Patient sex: M
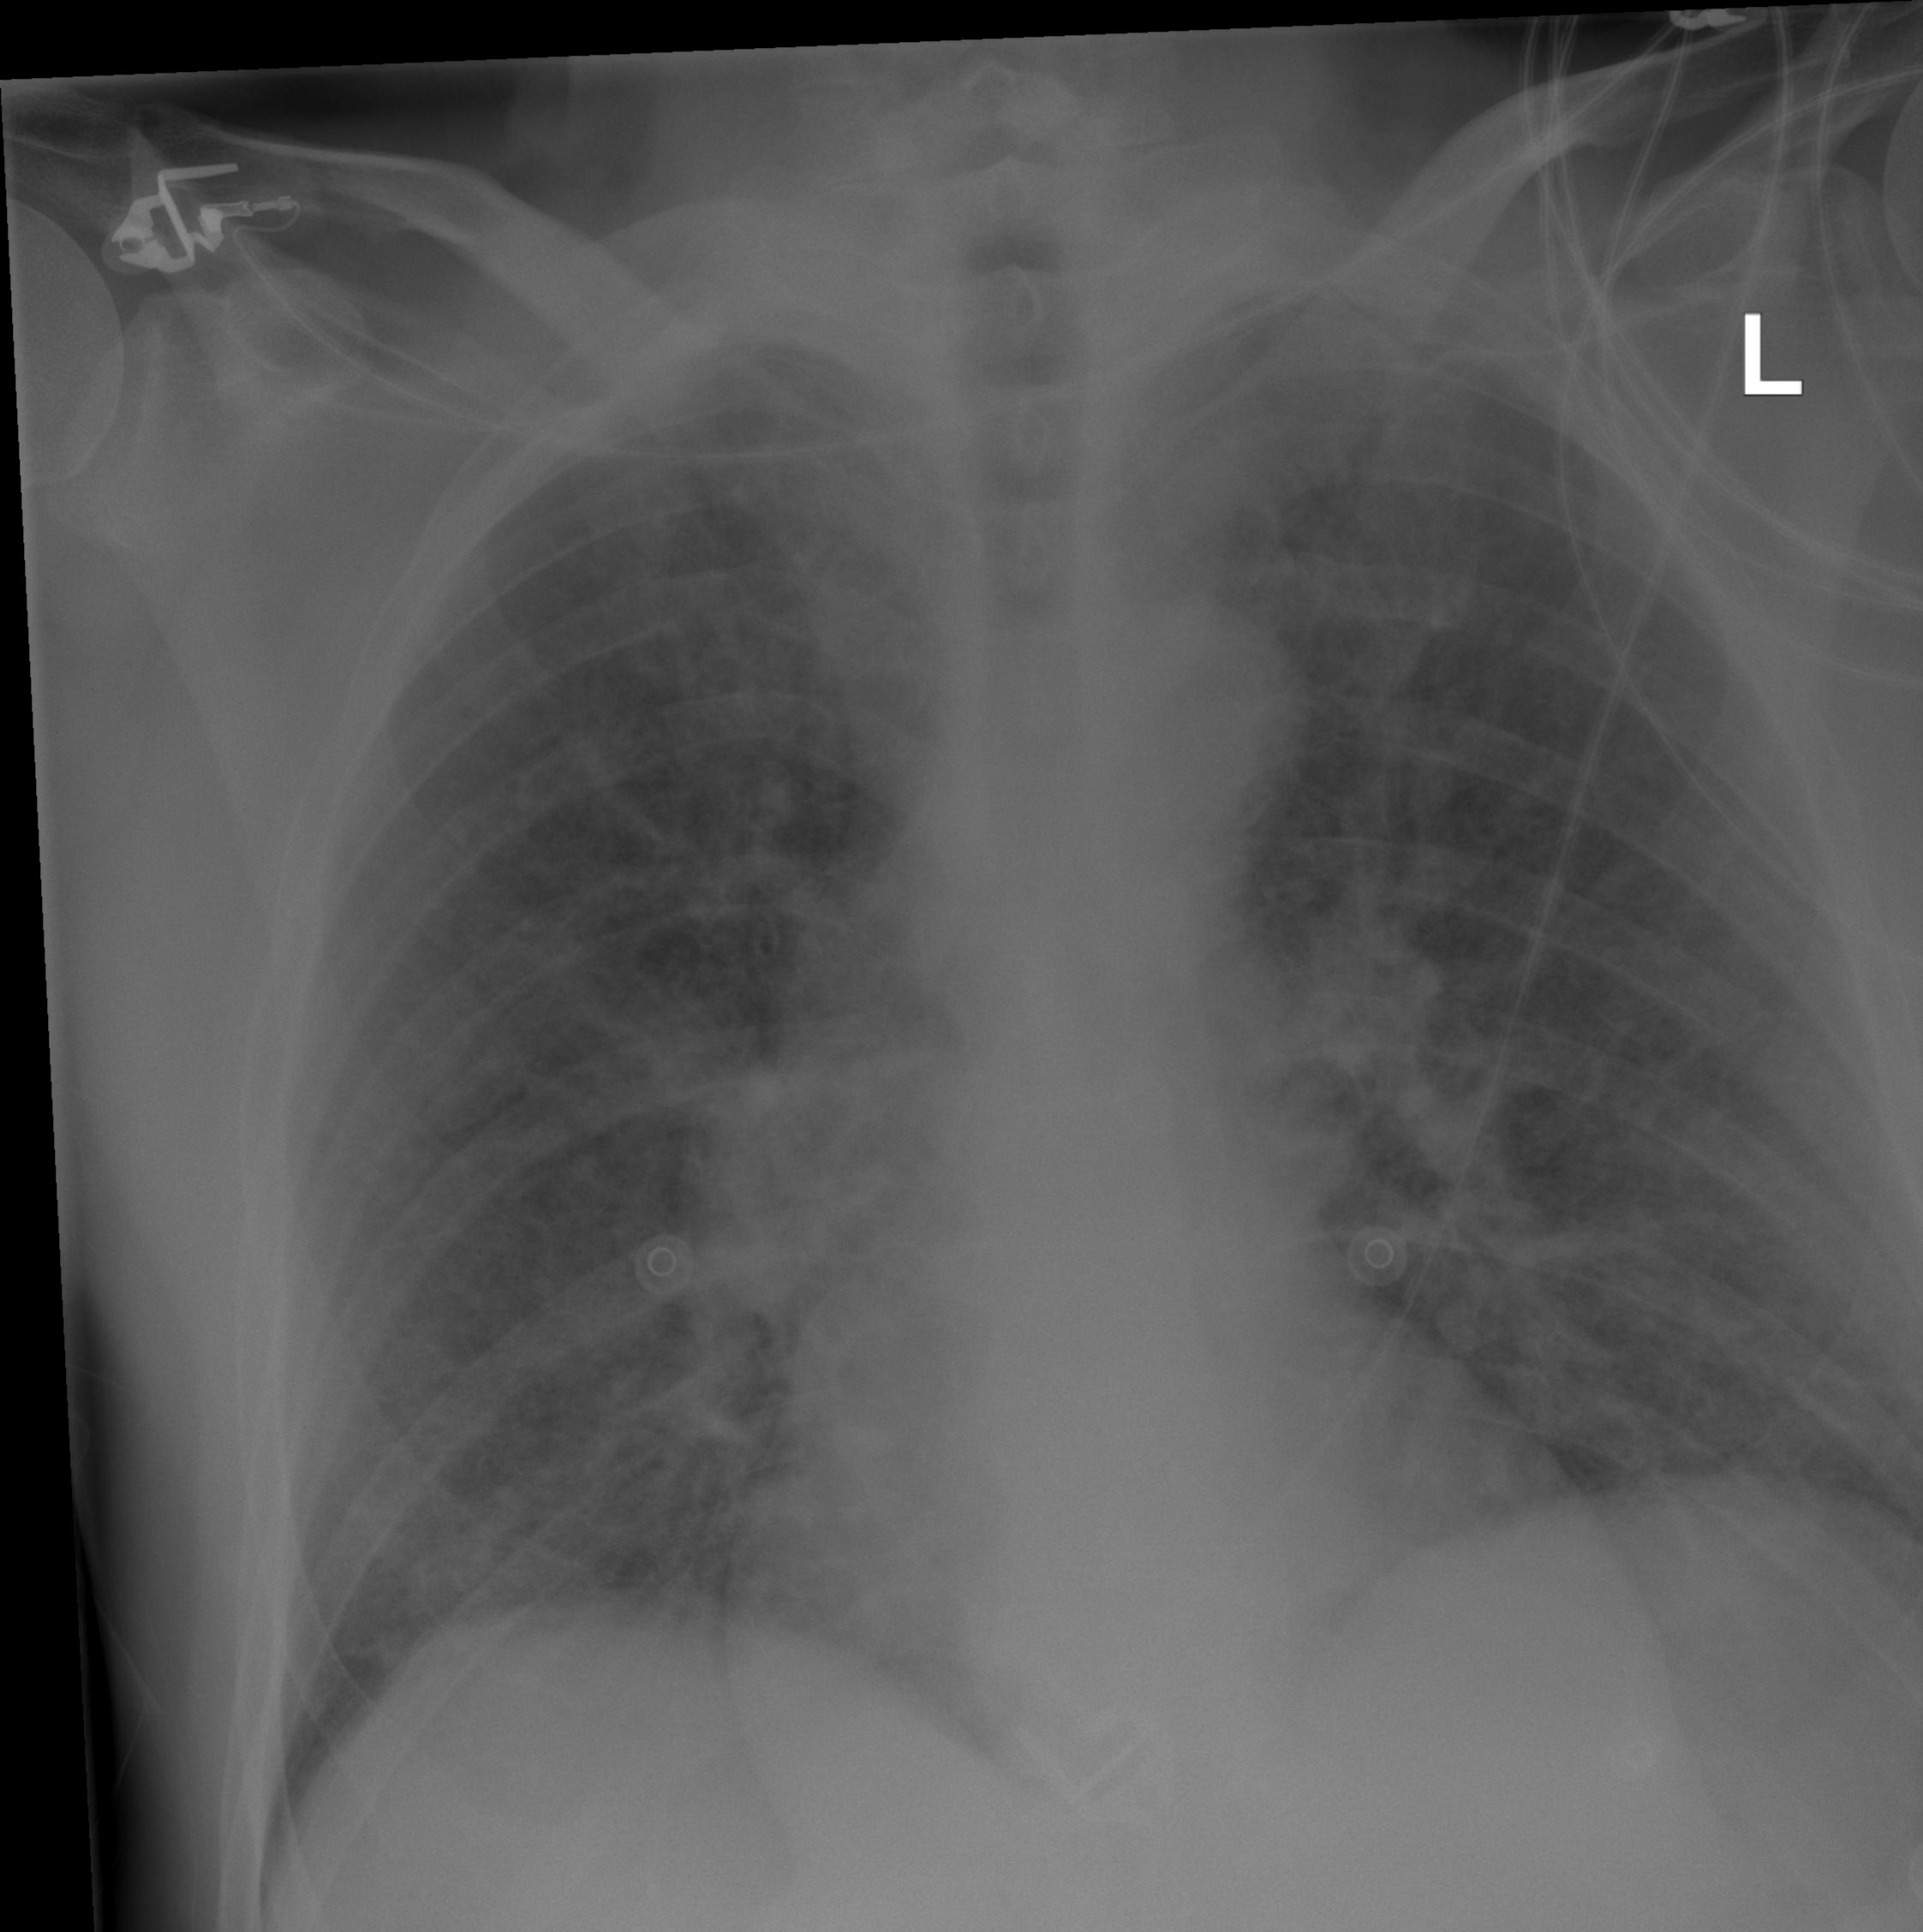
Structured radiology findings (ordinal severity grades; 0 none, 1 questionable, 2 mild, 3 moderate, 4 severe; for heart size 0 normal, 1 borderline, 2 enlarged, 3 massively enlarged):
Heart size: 0
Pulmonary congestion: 2
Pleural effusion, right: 0
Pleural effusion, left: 0
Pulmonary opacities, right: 2
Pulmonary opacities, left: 2
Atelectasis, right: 0
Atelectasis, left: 0